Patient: sex M, age 48
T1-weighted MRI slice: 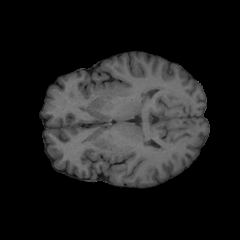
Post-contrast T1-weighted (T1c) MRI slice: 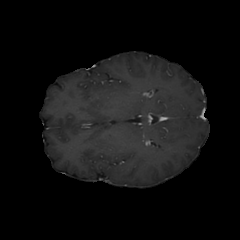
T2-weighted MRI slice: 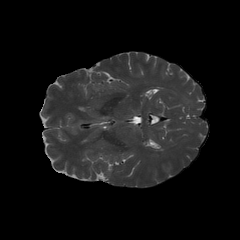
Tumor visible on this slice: no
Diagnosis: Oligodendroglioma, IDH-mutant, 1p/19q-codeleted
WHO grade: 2